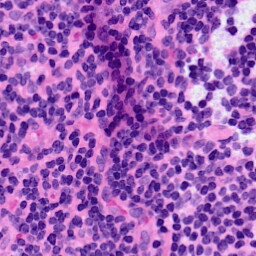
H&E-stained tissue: LymphNode